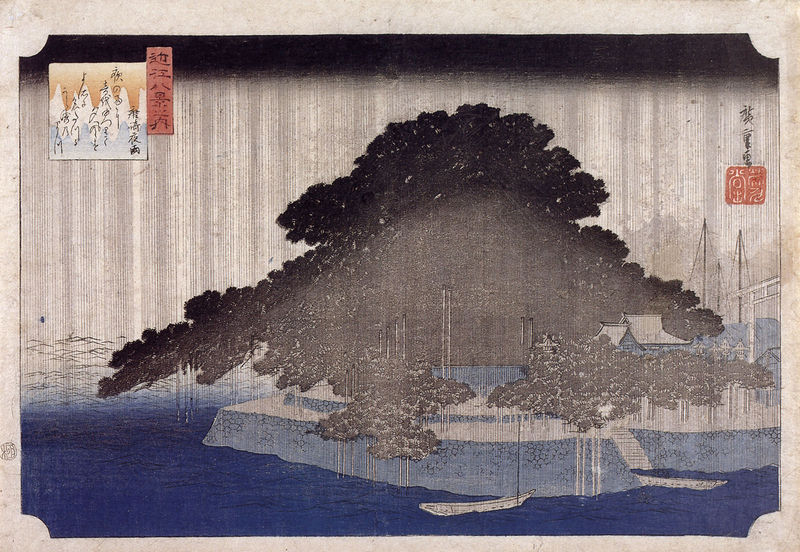
Titel: Nächtlicher Regen bei Karasaki; aus der Serie: Acht Ansichten von der Provinz Omi
Künstler: Utagawa Hiroshige
Institution: Wisconsin, Chazen Museum of Art, E. B. Van Vleck Collection
Schlagwörter: baum, berg, blau, himmel, meer, wasser, bäume, see, grau, orange, schwarz, haus, rot, stein, steine, hügel, insel, wald, boot, boote, japan, segel, abstrakt, farben, linien, hafen, treppe, treppen, stufe, stufen, japanisch, schriftzeichen, striche, regen, linie, beton, weinen, asien, strich, asiatisch, fäden, kalligrafie